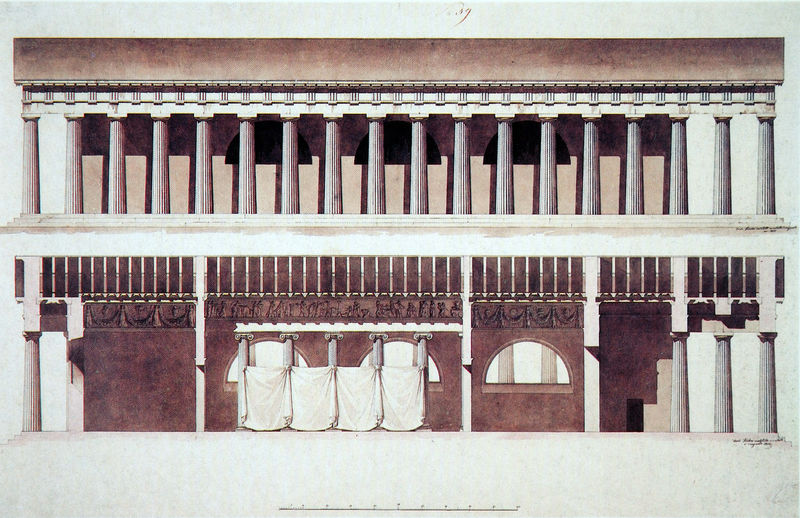
Titel: Walhalla (Projekt II) - Aufriss Seitenfassade und Längsschnitt
Künstler: Carl von Fischer
Standort: München
Institution: Architektursammlung der Technischen Universität
Schlagwörter: gestein, schatten, weiß, aquarell, gelb, ocker, wäsche, braun, fenster, grau, hell, licht, raum, schmuck, schwarz, skizze, säule, säulen, tür, zeichnung, dach, gebäude, haus, rot, tuch, beige, muster, wand, architektur, falten, innenraum, signatur, vorhang, stoff, stoffe, tücher, klassizismus, blatt, kanneliert, ranken, relief, schrift, papier, modell, ansicht, bogen, fassade, zug, mauer, graphik, figuren, rundbogen, treppe, treppen, vorhänge, symmetrie, datum, dekor, seitenansicht, verzierung, stufe, stufen, galerie, halle, aufsicht, bögen, eingang, gang, laviert, tusche, kolonnade, loggia, umgang, offen, antike, durchblick, stockwerk, symmetrisch, druck, schnitt, stich, seite, koloriert, entwurf, schema, architrav, kapitelle, kapitell, girlanden, halbrund, fries, sims, gesims, ionisch, antik, griechen, rotbraun, griechisch, rundbögen, fresken, griechenland, rötlich, historismus, kanneluren, umzug, tempel, museum, dorisch, auarell, vorhand, heilig, korinthisch, verhüllt, klassik, schaft, querschnitt, bau, fresco, mäander, bräunlich, athen, geschoss, kapitel, monument, gebälk, säulenhalle, säulengang, cella, grundriss, federzeichnung, bauwerk, verziehrung, echinus, massstab, aufriss, etage, triglyphen, säulenordnung, sektion, ordnung, metopen, archäologie, thermenfenster, längsschnitt, erdgeschoss, zweistöckig, kolonnaden, obergeschoss, abakuy, eckkonflikt, girechenland, grichenland, kannelur, längsseite, mass, peripteros, skala, trichopen, trigyphen, pläne, teichnung, isometrie, verziehung, abgehängt, romanistik, frieze, garland, architektuzeichnung, nüchtern